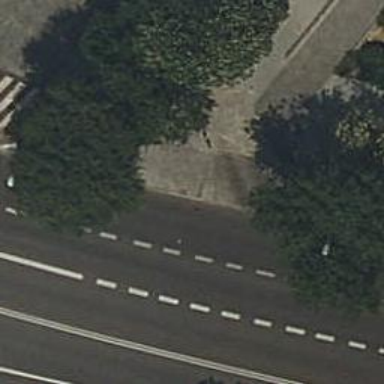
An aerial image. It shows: Footway surfaced with paving stones.